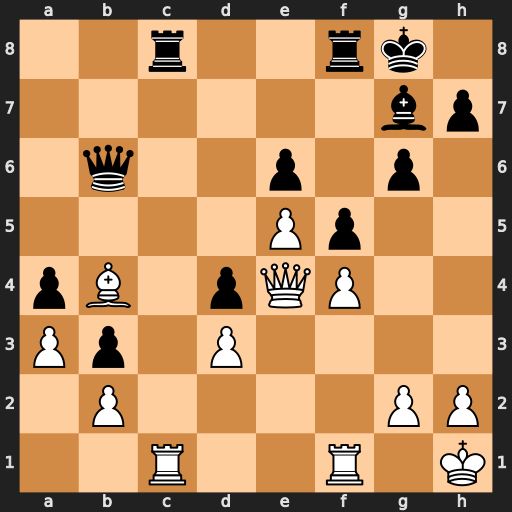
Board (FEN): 2r2rk1/6bp/1q2p1p1/4Pp2/pB1pQP2/Pp1P4/1P4PP/2R2R1K
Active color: w
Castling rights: -
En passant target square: f6
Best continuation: exf6 Bxf6 Bxf8